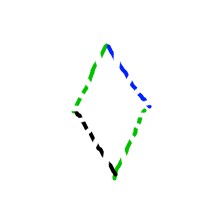
Shape: rhombus